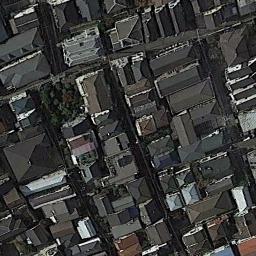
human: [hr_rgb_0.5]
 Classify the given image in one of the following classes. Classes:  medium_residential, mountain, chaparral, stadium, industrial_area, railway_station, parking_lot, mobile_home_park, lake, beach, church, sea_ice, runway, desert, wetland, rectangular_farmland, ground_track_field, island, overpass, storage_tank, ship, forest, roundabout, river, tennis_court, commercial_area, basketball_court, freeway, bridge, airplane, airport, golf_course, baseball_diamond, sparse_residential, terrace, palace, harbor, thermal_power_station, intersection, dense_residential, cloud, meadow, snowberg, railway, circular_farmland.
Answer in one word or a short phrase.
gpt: dense_residential